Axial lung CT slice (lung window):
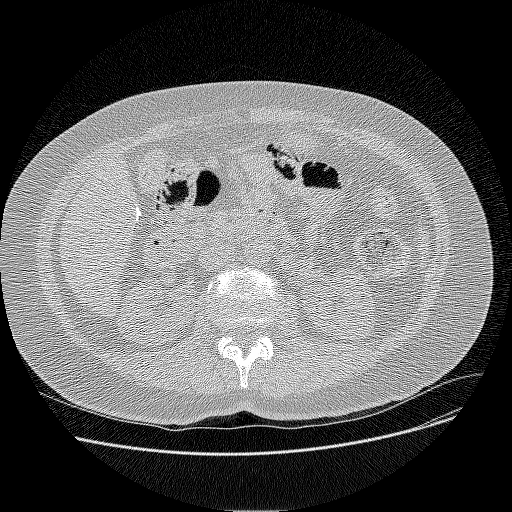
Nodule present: no